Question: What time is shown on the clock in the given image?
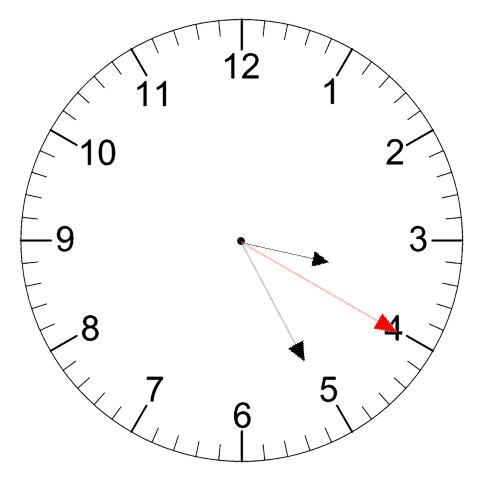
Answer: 03:25:20